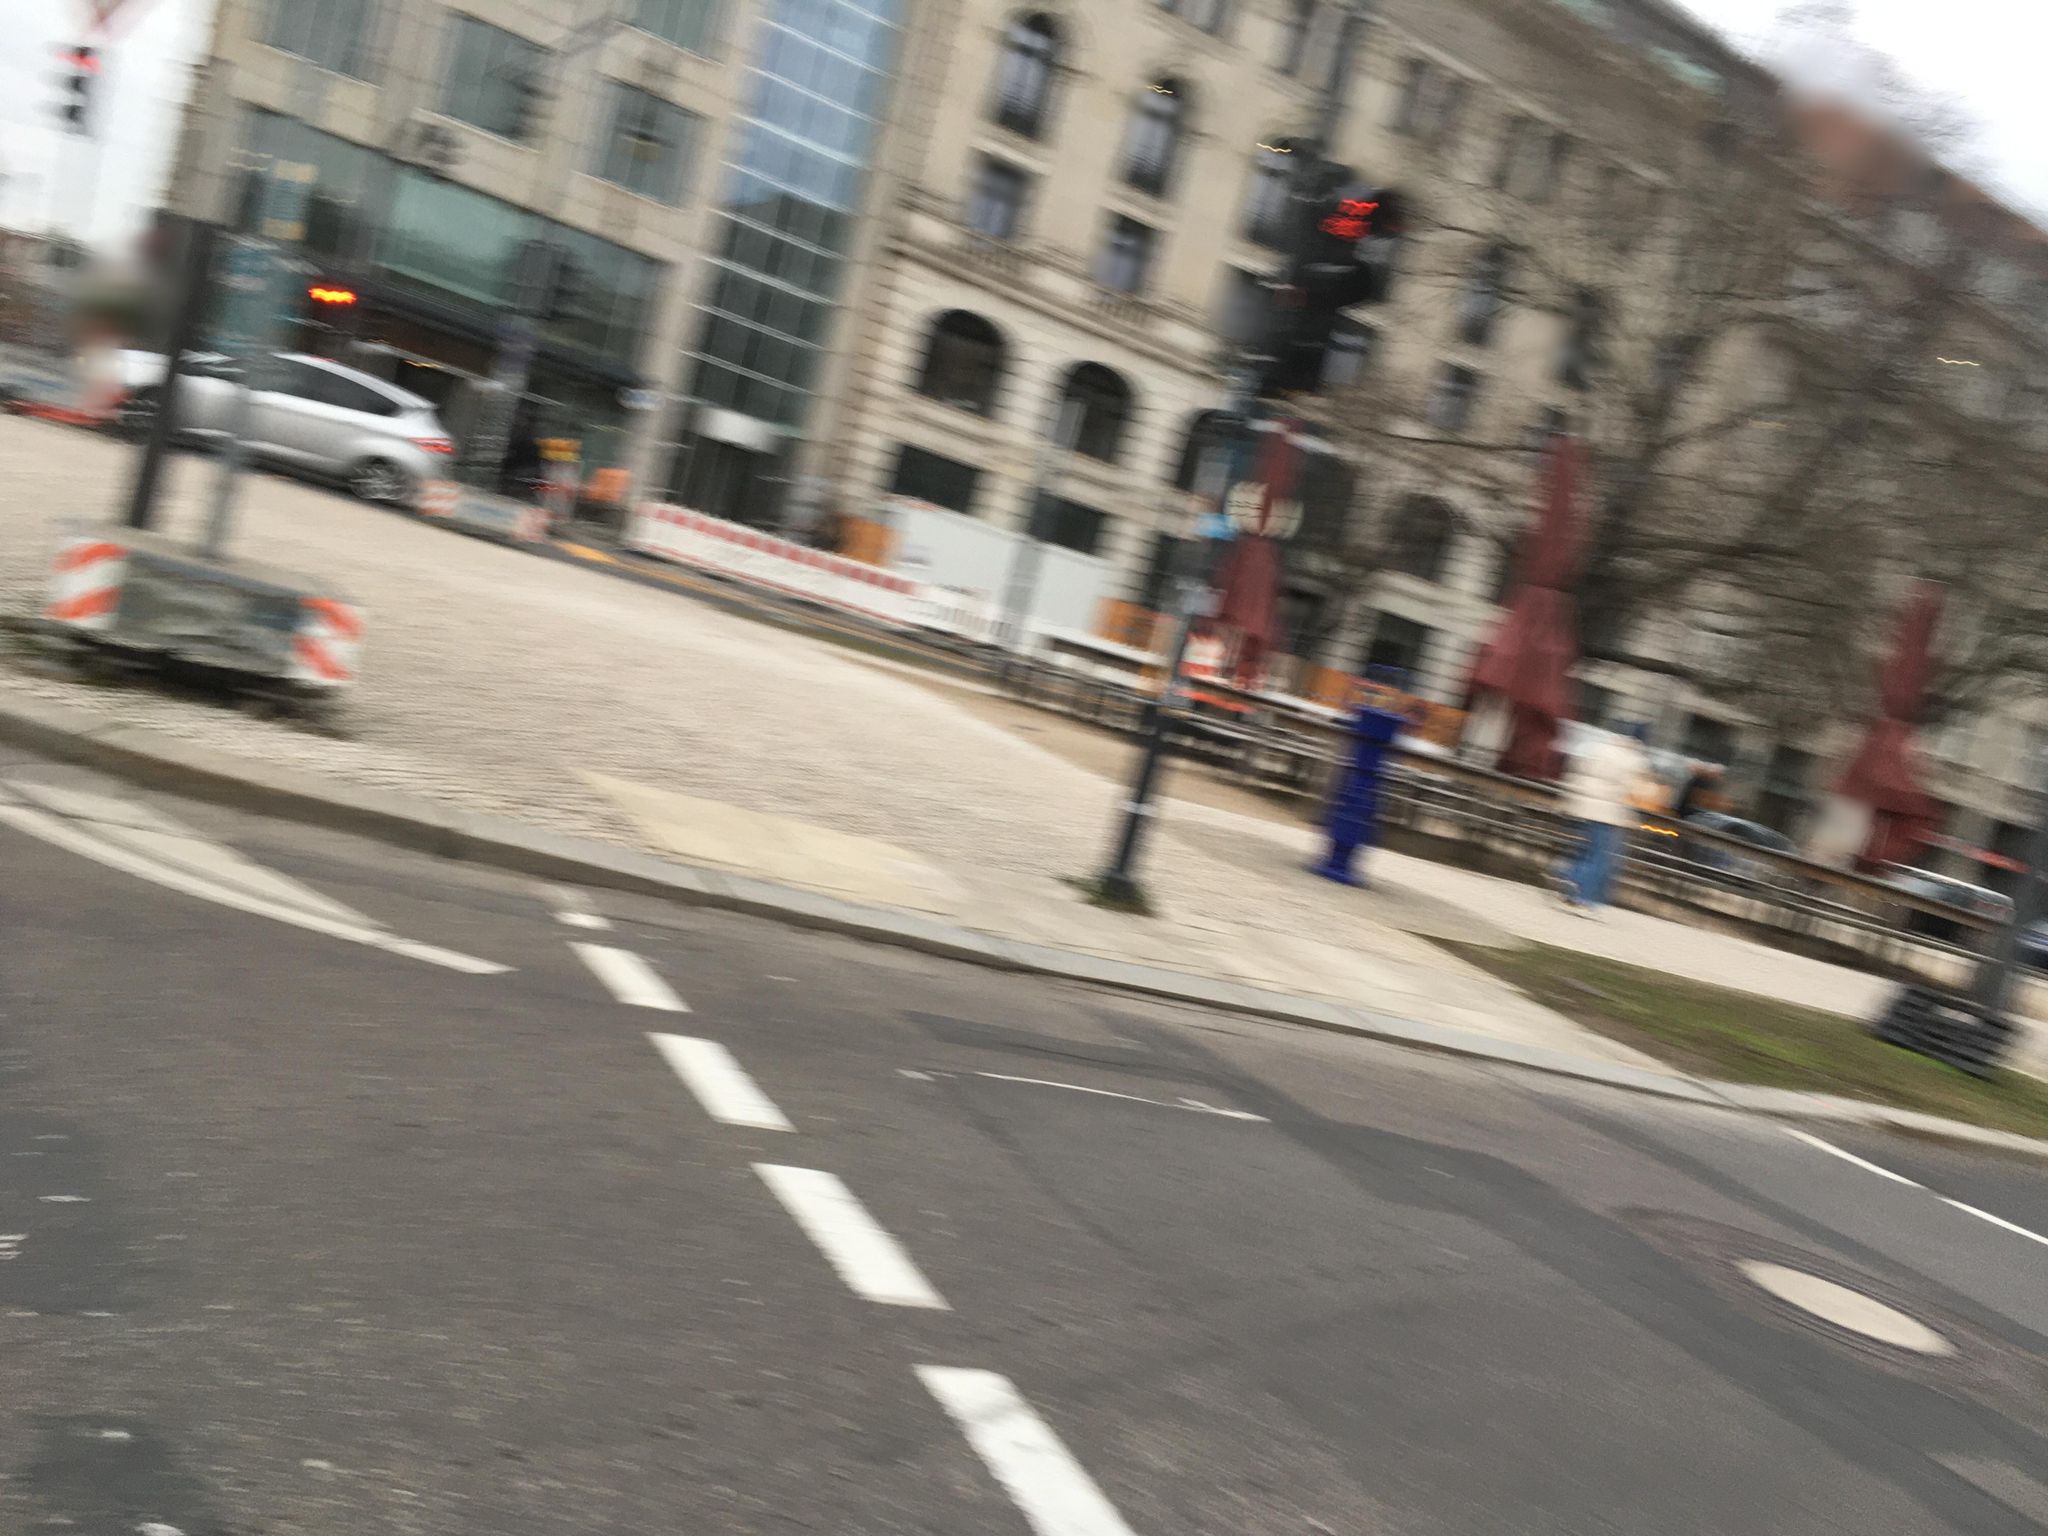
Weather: clear
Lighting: day
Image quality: good
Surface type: cycling surface
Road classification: footway
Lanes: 3
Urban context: urban centre
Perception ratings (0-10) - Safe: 2.13, Lively: 5.24, Beautiful: 8.61, Boring: 0.34, Depressing: 2.61, Wealthy: 5.21